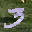
Label: 3